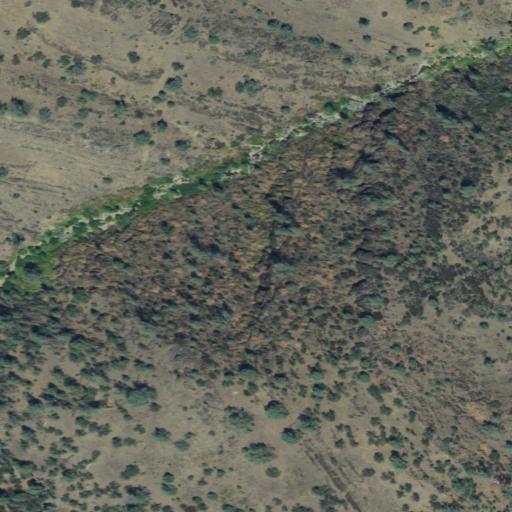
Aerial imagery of depression(s) in California named Hole in the Ground containing shrub, grassland, and evergreen forest